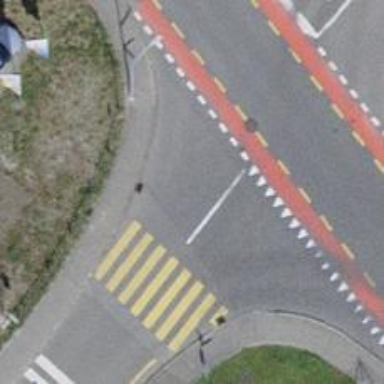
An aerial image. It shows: Road with "give way" sign.